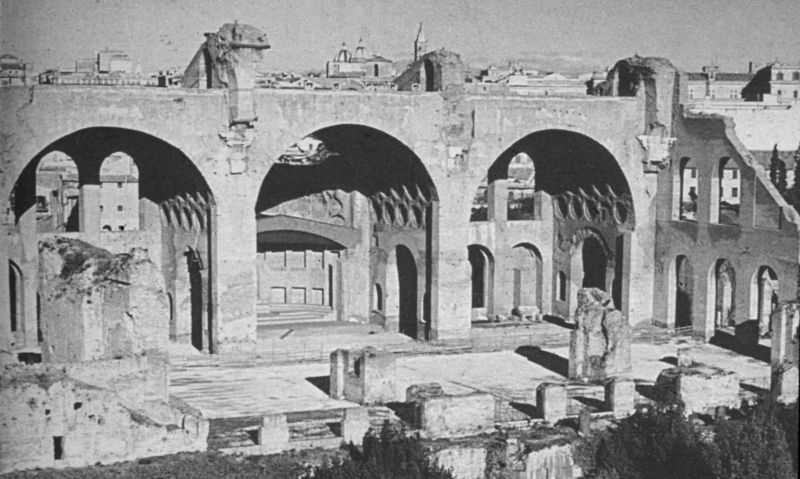
Titel: Basilika di Massenzio
Standort: Roma
Institution: Foro Romano
Schlagwörter: laub, schatten, bäume, fenster, grau, licht, pfeiler, säulen, gras, wand, architektur, stein, steine, ferne, häuser, büsche, kirche, sonne, ansicht, bogen, italien, türen, dächer, mauer, saal, kuppel, foto, fotografie, bögen, fussboden, eingänge, ruine, gewölbe, türme, ruinen, arkaden, kapitelle, rom, photo, gemäuer, rundbögen, platten, kasetten, kassetten, römisch, nischen, tonnengewölbe, hadrian, therme, thermen, caracalla